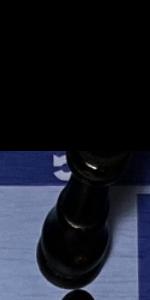
Label: King_Black